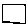
Label: square